Question: I'm working in Latex beamer class and have a table environment in there. For some reason the space between the 1st and the 2nd line is huge and I have no idea where that comes from. Here's my code:
'''
\documentclass{beamer}
\usepackage{beamerthemeshadow}
\usepackage{longtable}
\usepackage[ngerman, english]{babel}
\usepackage[utf8]{inputenc}
\usepackage[T1]{fontenc}
\setbeamertemplate{caption}{\insertcaption} \setbeamertemplate{caption label separator}{}
\begin{document}
\frame{
\begin{table}
\begin{tabular}{|p{1,5cm}||p{1,5cm}|p{1,5cm}|p{1,5cm}|p{1,5cm}|p{1,5cm}|}\\
& \begin{figure}
\includegraphics[width=0.7\linewidth]{CDUCSU.png}
\caption{}
\label{fig:CDUCSU.png}
\end{figure} &
\begin{figure}
\includegraphics[width=0.7\linewidth]{SPD_logo_svg.png}
\caption{}
\label{fig:SPD.png}
\end{figure} &
\begin{figure}
\includegraphics[width=0.7\linewidth]{Gruene.png}
\caption{}
\label{fig:Gruene.png}
\end{figure}&
\begin{figure}
\includegraphics[width=0.7\linewidth]{Linke.png}
\caption{}
\label{fig:Linke.png}
\end{figure}
&
\begin{figure}
\includegraphics[width=0.5\linewidth]{Piraten.png}\caption{}\label{fig:Piraten.png}\end{figure} \\\hline
Definition &&&&& \\\hline
political standpoint&&&&& no priorization of data. No \\
\end{tabular}
\end{table}
}
\end{document}
'''
What I get is this.
Any idea how I can reduce the space between the logos and the next row?
Help is very much appreciated!
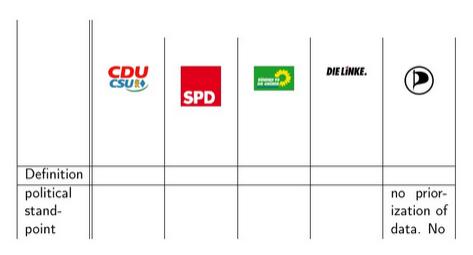
Answer: There is no need to use a 'figure' environment in order to insert a figure into your document. The 'figure' environment is merely a floating box that has a caption set to 'Figure' and that's that. You can even place a 'tabular' inside a 'figure' environment, or just text, or just a caption...
In that sense, since you're not using the '\caption', you should just use

'''
\documentclass{beamer}
\usepackage{beamerthemeshadow}
\usepackage{tabularx}
\begin{document}
\begin{frame}
\begin{tabularx}{\textwidth}{|p{1.5cm}|| *{5}{X|} }
& \includegraphics[width=0.7\linewidth]{example-image-a}
& \includegraphics[width=0.7\linewidth]{example-image-b}
& \includegraphics[width=0.7\linewidth]{example-image-c}
& \includegraphics[width=0.7\linewidth]{example-image-a}
& \includegraphics[width=0.5\linewidth]{example-image-b} \\
\hline
Definition & & & & & \\
\hline
Political standpoint & & & & & no priorization of data. No
\end{tabularx}
\end{frame}
\end{document}
'''
Note that I've used <URL> without having to specify the column widths for columns 2-6. The 'X'-column figures out exactly how wide they should be in order to fit the entire 'tabularx' into '\textwidth'. You don't have to do this, but it makes for a consistently nice view.
Also, length specifications require a period for decimals. That is, '1.5cm', not '1,5cm'.
---
Of course, the same discussion above holds for the 'table' environment. There's no need to use a 'table' environment if you want to place a 'tabular' (my code shows this).